Две идеальные (с нулевым омическим сопротивлением) катушки намотаны на одинаковые тороидальные, воздушные сердечники. Катушки имеют разное число витков $N_1$ и $N_2$, а сами сердечники связаны, как показано на рисунке, причём их плоскости перпендикулярны друг другу. К катушке с числом витков $N_1$ подключают источник переменного напряжения со среднеквадратичным значением напряжения, равным $V_0$, а к другой катушке подсоединяется идеальный вольтметр.
Найдите показания вольтметра.
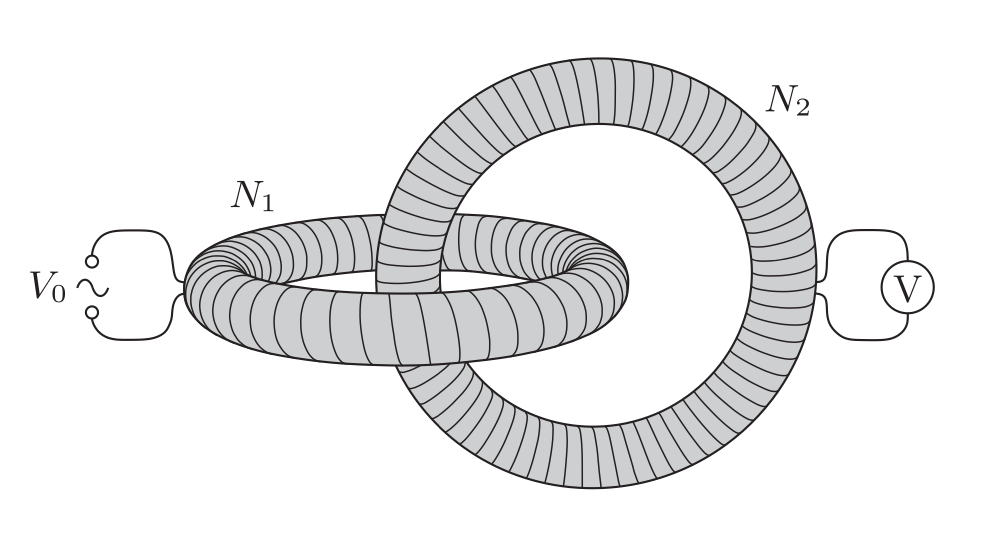
Ответ: $V = \frac{N_1 + N_2}{N_1^2}V_0$
Темы:
T, ★★, Электромагнетизм, Магнитный поток, Электромагнитная индукция, 200 задач, Катушка, Взаимная индуктивность